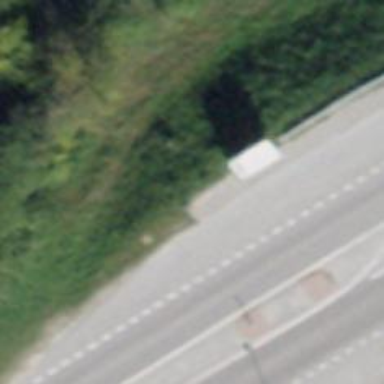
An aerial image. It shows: Bus stop with sheltered platform for public transport.